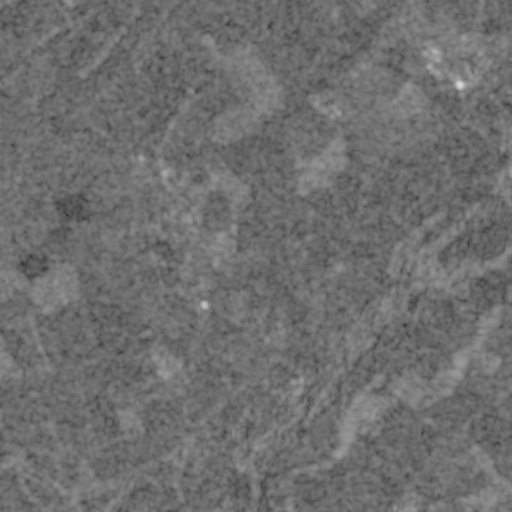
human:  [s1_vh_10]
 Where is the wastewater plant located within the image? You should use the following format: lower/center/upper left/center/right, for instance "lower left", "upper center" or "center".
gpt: The wastewater plant is located in the upper left of the image.
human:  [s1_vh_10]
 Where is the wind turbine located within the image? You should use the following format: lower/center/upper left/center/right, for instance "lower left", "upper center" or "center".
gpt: The wind turbine is located in the center left of the image.
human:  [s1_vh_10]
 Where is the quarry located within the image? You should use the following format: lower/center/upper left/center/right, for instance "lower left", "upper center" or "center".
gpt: There is no quarry in the image.

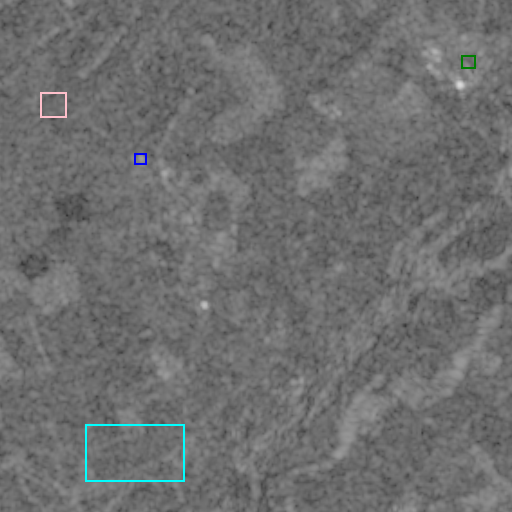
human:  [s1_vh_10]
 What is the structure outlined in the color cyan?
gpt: The structure outlined in cyan is a crop field.
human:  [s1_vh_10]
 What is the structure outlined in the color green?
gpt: The structure outlined in green is a parking lot.
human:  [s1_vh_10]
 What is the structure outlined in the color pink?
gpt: The structure outlined in pink is a quarry.
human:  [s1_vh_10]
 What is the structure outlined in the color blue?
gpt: The structure outlined in blue is a wastewater plant.
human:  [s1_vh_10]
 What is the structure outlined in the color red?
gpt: There is no red outline.